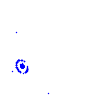
Particle: electron